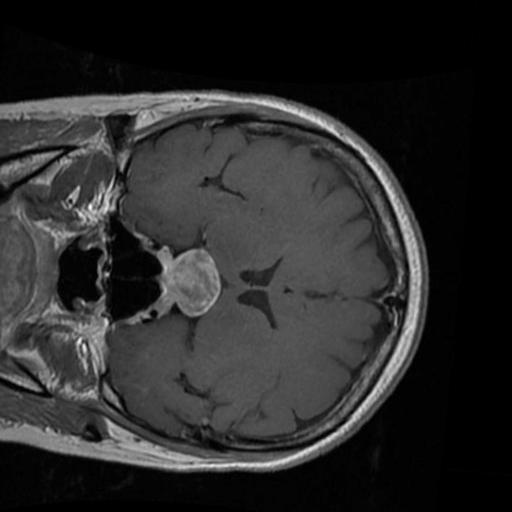
Label: brain_tumor